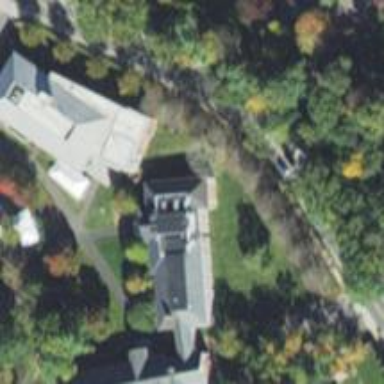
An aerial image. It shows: School.